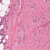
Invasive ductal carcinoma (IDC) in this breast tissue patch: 0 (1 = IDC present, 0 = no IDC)